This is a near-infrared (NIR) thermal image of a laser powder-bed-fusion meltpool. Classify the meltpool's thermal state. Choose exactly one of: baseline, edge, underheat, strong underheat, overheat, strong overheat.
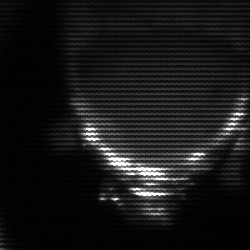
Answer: edge